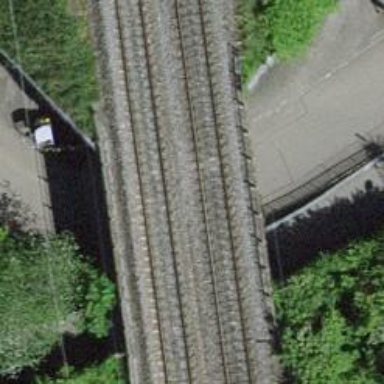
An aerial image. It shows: Single-track railway bridge with contact lines for electrification.